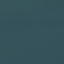
Land use / land cover class: SeaLake